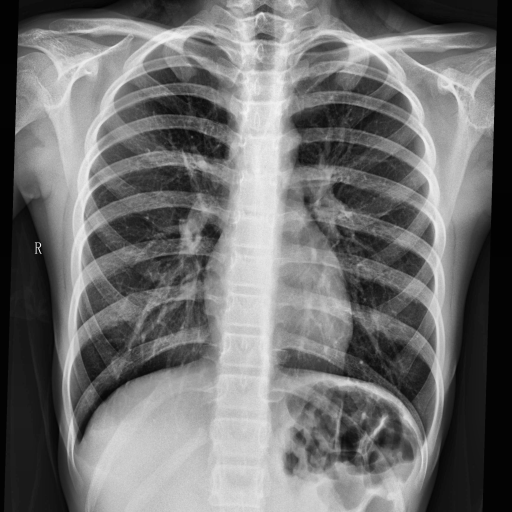
Finding: NORMAL